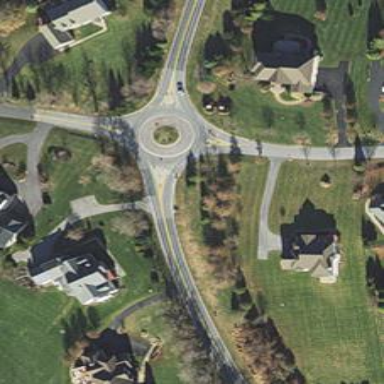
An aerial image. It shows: Tertiary road leading to roundabout.